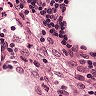
Metastatic tissue present: no